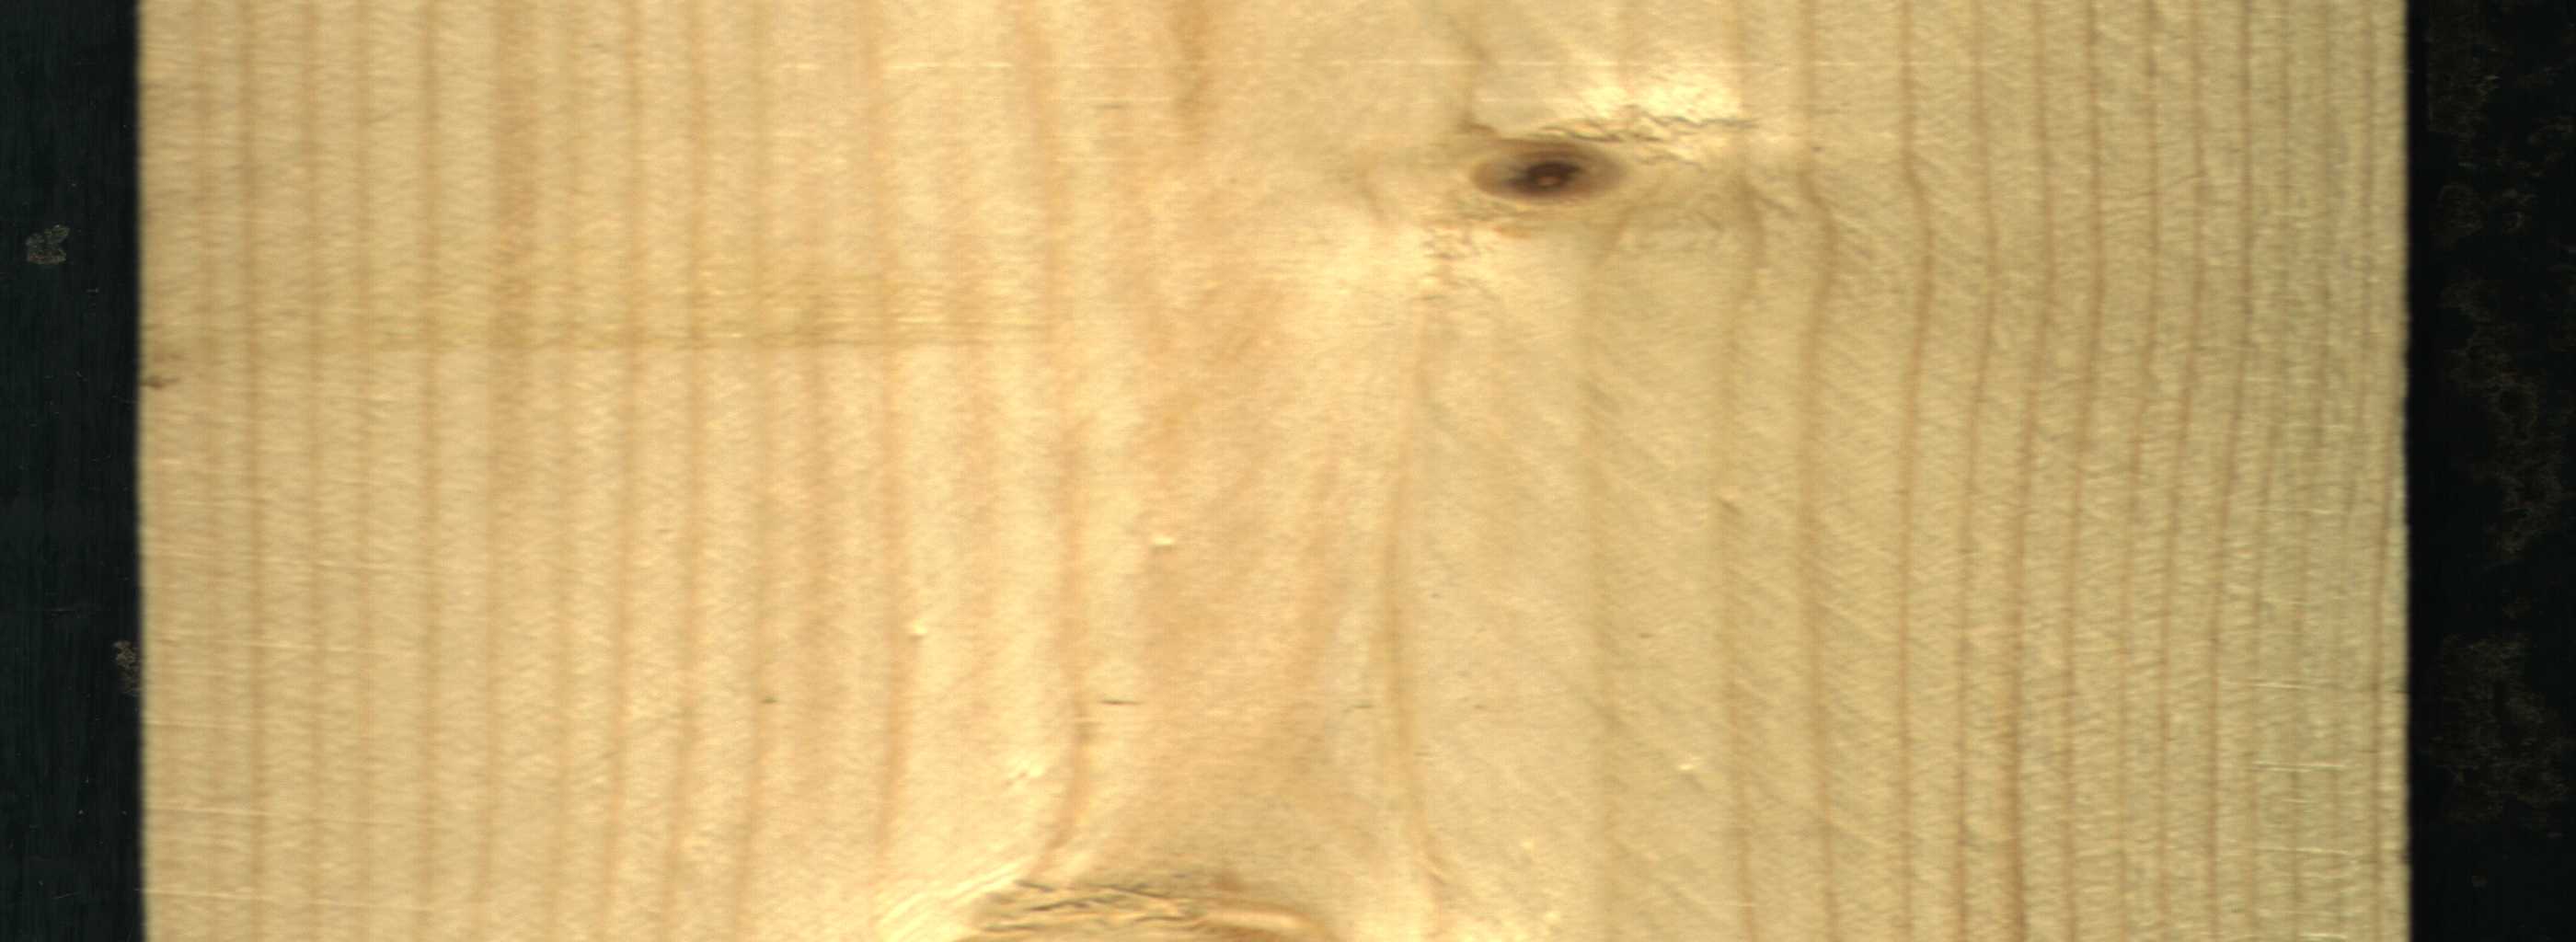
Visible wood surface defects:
Dead_Knot
Live_Knot